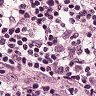
Metastatic tissue present: no